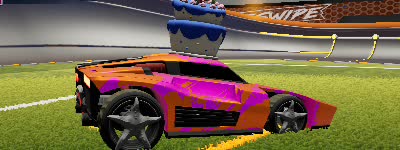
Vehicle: breakout